Question: The reason I'm posting this is that I have tried all solutions written online and none has worked for me. What is it that I am missing? Anyone can help?
While validating my app via the Archives tool in xcode 4.6
This is the error messages I am getting:
It is also giving me the same error for iPad, though my app is NOT designed for iPad to start with and in the iOS Application Target, Devices is set to iPhone. I don't know why the iPad is included as an error. I even tried to upload an iPad Icon-72.png and still the error is there.
How can I get rid of this error?
I have Icon.png, Icon@2x.png and Icon-72.png and the icons work fine both on the simulator and the device.
1. In the Build Settings, I set Compress PNG Files to NO. Not resolved!
2. I deleted the images, pushed them again, cleaned, built and validated. Not resolved!
3. I tried this other solution. Not resolved!
4. I tried setting "Icons already include gloss" to NO. Not resolved.

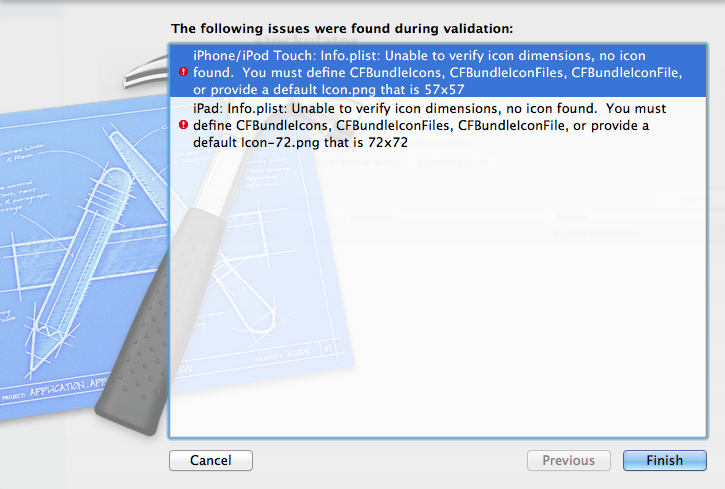
Answer: Now here's how I got this finally resolved:
- -
Those two solutions worked together, adding the icons in the .app bundle and creating a new archive all together has validated the app and I can see the icons now good. Finally worked!